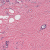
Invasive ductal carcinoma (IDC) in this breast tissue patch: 0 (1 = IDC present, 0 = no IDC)